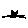
Label: cat